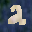
Label: 2